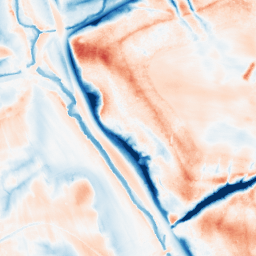
Category: classical
Decomposition family: gaussian
Decomposition parameters: sigma: 10
Upsampling method: regularized
Upsampling parameters: scale: 4
lambda_reg: 0.001
Upsampling scale: 4